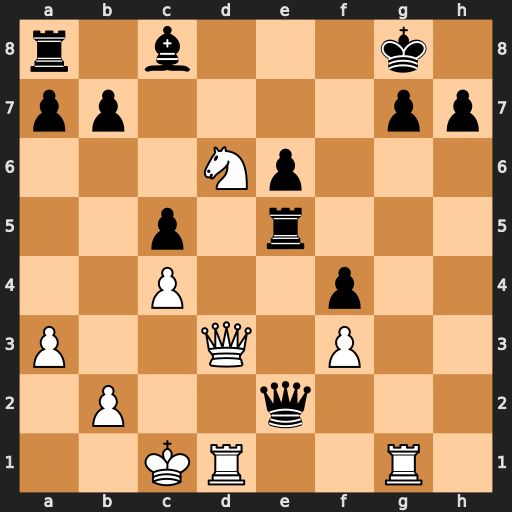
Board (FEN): r1b3k1/pp4pp/3Np3/2p1r3/2P2p2/P2Q1P2/1P2q3/2KR2R1
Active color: w
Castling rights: -
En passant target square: -
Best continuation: Rxg7+ Kxg7 Rg1+ Kf8 Qxh7 Qe3+ Kc2